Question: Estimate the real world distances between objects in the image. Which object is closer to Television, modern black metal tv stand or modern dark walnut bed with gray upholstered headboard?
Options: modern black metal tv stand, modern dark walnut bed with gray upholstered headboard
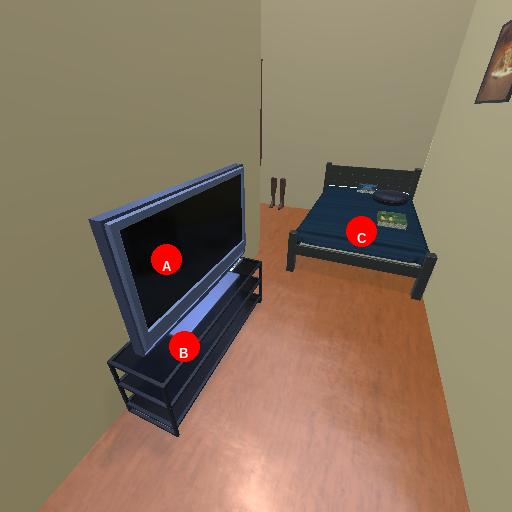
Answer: modern black metal tv stand